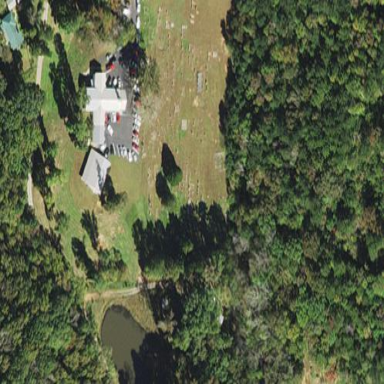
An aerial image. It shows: Cemetery.